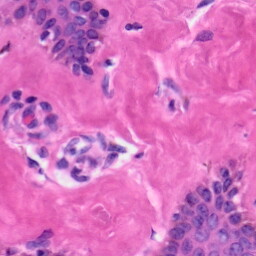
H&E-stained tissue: Skin